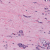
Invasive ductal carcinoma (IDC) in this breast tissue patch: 1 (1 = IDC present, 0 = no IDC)